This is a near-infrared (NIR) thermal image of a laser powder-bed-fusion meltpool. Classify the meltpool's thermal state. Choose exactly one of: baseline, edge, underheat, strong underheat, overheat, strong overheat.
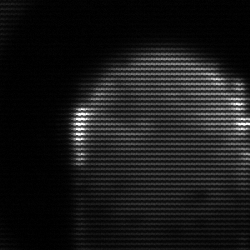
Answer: edge